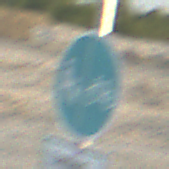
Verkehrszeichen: GetrennterRadUndGehwegRadwegRechts
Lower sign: BesondereFahrzeugeUndTransportgueter6
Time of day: SunriseSunset
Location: Outdoor (Beach)
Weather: Clear
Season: NotSpecified
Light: Natural